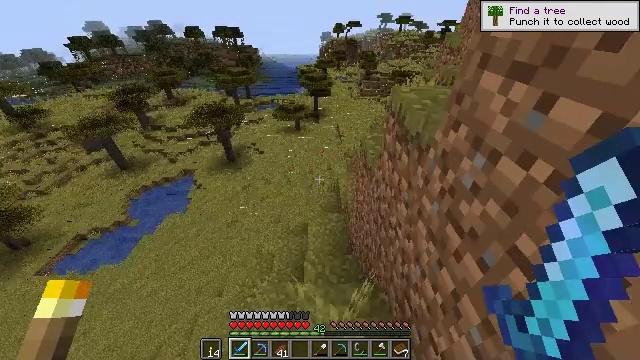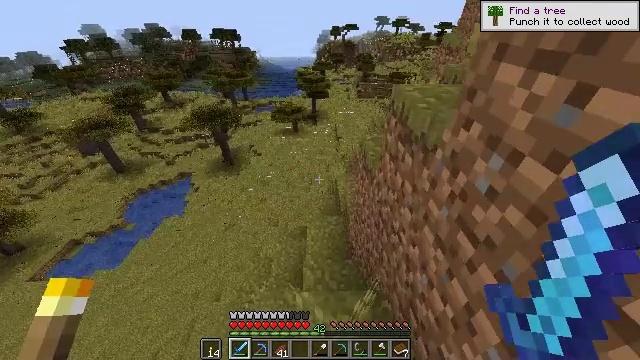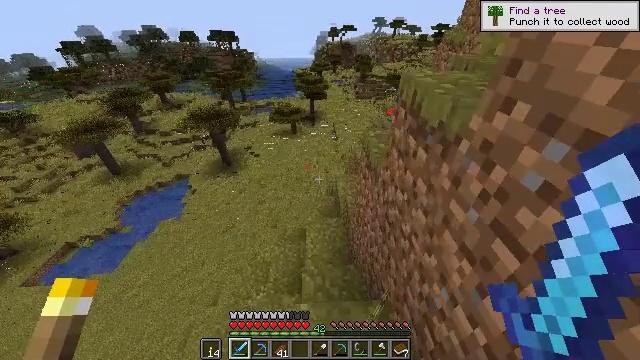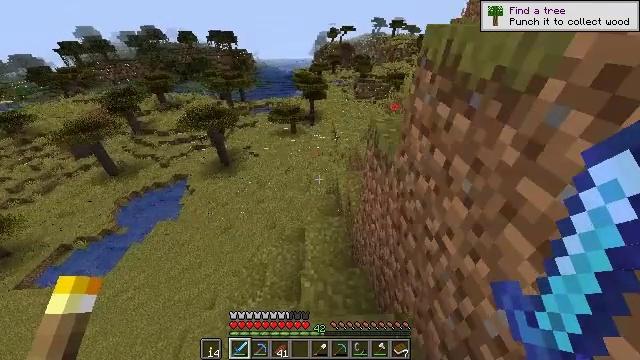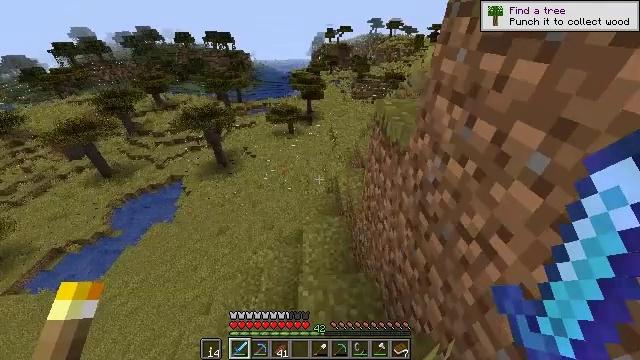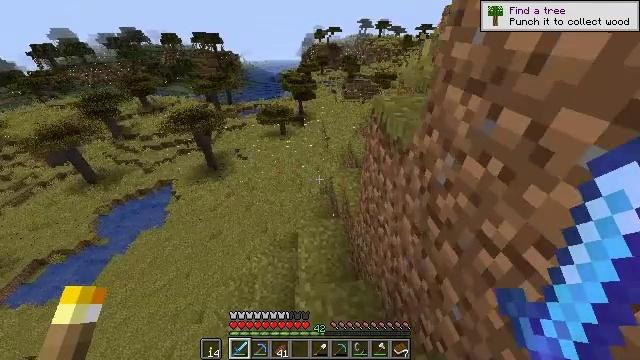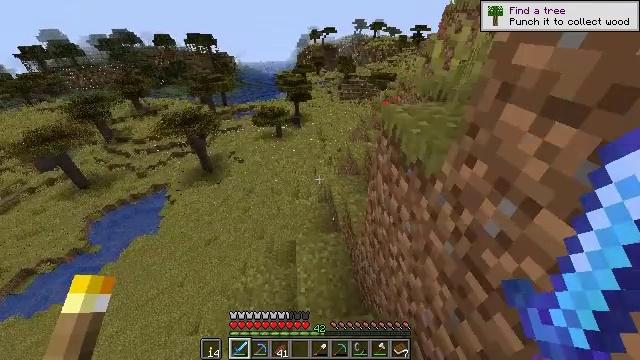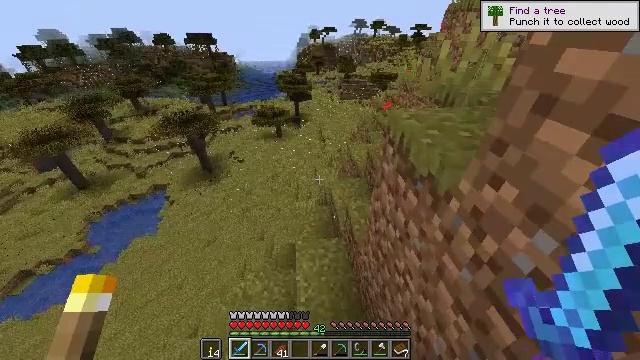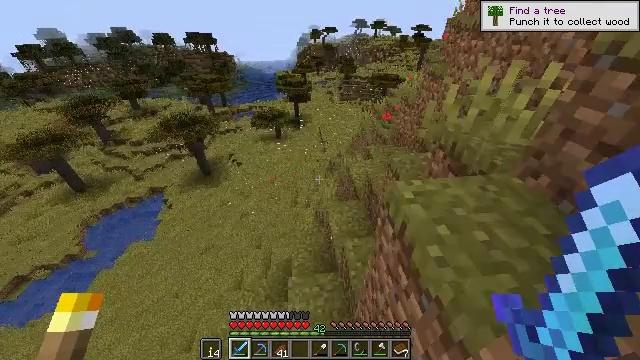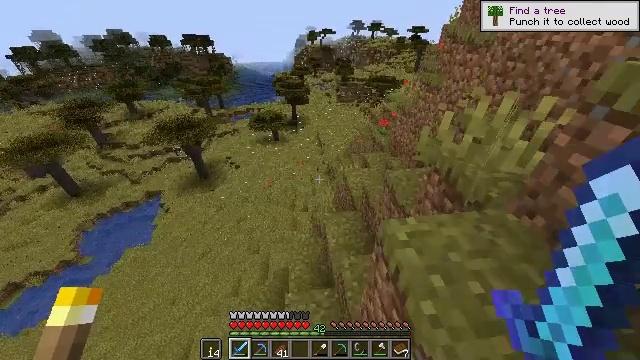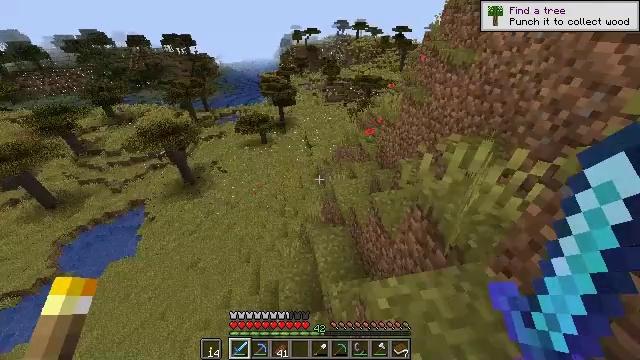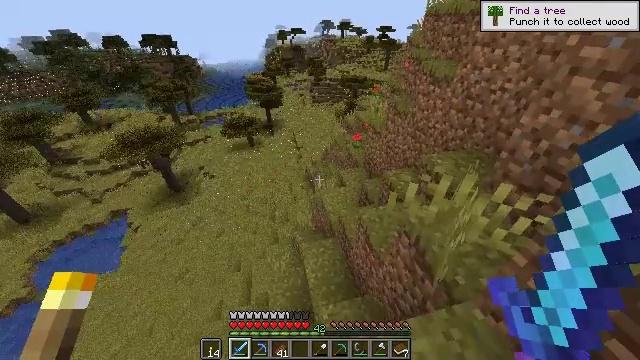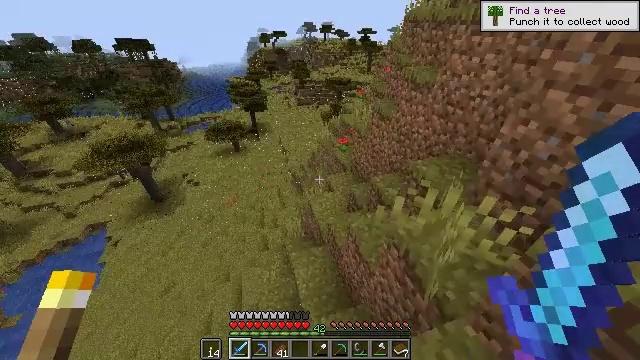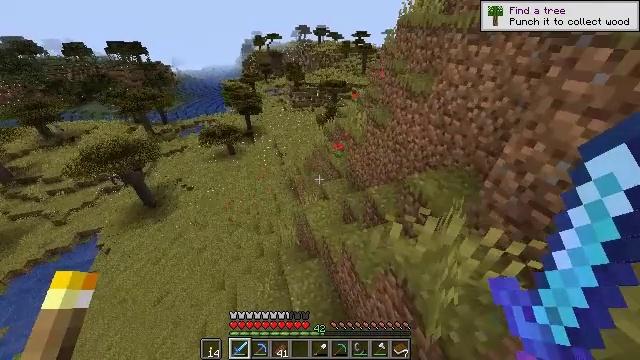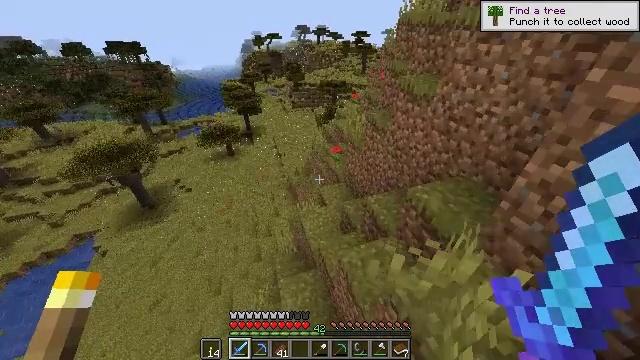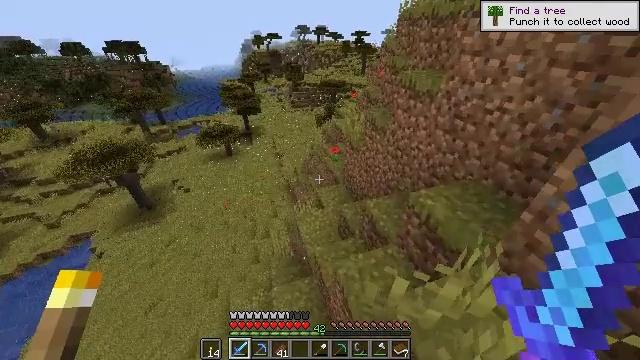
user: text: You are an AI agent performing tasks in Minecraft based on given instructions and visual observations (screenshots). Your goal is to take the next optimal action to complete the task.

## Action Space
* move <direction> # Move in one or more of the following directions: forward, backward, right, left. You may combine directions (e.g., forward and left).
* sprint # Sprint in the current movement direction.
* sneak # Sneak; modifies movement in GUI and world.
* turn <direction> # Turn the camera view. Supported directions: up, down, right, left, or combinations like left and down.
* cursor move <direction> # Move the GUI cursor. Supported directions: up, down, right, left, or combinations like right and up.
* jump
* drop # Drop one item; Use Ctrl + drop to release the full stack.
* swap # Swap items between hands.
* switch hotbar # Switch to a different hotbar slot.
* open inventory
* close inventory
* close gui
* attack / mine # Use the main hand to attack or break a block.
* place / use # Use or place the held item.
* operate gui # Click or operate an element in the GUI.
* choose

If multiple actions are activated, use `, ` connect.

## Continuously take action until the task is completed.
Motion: motion action
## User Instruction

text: Break the enchanting table to move it.
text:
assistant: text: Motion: move forward, sprint
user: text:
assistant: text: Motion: move forward, sprint
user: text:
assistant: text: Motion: move forward, sprint
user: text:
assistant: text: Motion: move forward, sprint
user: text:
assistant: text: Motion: move forward, sprint, turn right
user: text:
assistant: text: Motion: move forward, sprint, turn right
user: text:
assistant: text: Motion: move forward, sprint
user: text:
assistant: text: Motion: move forward and move right, sprint, jump
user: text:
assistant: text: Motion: move forward and move right, sprint, jump
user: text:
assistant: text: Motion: move forward and move right, sprint, turn right, jump
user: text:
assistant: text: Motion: move forward and move right, sprint, turn right, jump
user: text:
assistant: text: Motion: move forward and move right, sprint, turn right, jump
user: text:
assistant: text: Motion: move forward and move right, sprint, turn right
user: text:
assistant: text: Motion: move forward and move right, sprint
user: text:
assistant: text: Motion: move forward and move right, sprint
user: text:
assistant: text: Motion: move forward and move right, sprint
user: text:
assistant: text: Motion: move forward and move right, sprint
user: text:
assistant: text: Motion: move forward and move right, sprint
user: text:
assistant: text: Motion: move forward and move right, sprint, turn left
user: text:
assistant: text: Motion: move forward and move right, sprint
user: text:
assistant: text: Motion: move forward, sprint
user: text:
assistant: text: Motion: move forward, sprint
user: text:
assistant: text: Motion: move forward, sprint
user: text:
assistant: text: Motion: move forward, sprint
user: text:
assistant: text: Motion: move forward, sprint
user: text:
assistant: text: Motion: move forward, sprint
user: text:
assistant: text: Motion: move forward, sprint
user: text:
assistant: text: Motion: move forward, sprint, turn up
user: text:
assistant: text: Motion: move forward, sprint, turn up
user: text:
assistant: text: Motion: move forward, sprint, turn up